Question:
HTML page .....................................................................
'''
<form:form method="post" action="saveMiData.action" id="minorityForm"
commandName="MinInterestModel">
<div id="addMoreDiv">
<label id="validNumber" style="display: none; color: #b94a48;"><spring:message
code="Minority.validNumber" /><font color="#b94a48">*</font></label>
<div id="preacq" class="MICss">
<div id="linkopen">
<div class="span5">
<label class="abc" style="margin-bottom: 1px;"> <spring:message
code="MinorityInterest.elementName" /></label>
<form:select id="glListName0" path="glElementId"
name="glListName" class="input-block-level" size="1" multiple="bbn">
</form:select>
</div>
<div class="span5">
<label class="abc" style="margin-bottom: 1px;"> <spring:message
code="MinorityInterest.AccountType" /></label>
<form:select path="accountType" id="accountName0"
name="accountName" class="input-block-level" multiple="bbn">
<option value="0">select</option>
<option value="1">Debit</option>
<option value="2">Credit</option>
</form:select>
</div>
<div class="span5">
<label class="abc" style="margin-bottom: 1px;"><spring:message
code="MinorityInterest.preAcq" /></label> <input type="text"
name="preAcqSurPlus" id="preacqas0" class="input-block-level abc"
path="preAcqSurPlus"></input>
</div>
<div class="span5">
<label class="abc" style="margin-bottom: 1px;"> <spring:message
code="MinorityInterest.Share" /></label> <input type="text"
name="Shares" id="share0" path="Shares" class="input-block-level abc"></input>
</div>
<div class="span2" style="margin-top: 15px;">
<div class="add_remove">
<a><img onclick="addMore()"
src="<%=Config.getStaticURL()%>resources/img/Add-field.png" /></a>
</div>
<div class="add_remove">
<a><img onclick="removeMI(this)" src= "<%=Config.getStaticURL()%>resources/img/remove-field.png" /></a>
</div>
</div>
</div>
<script type="text/javascript">
function addMore() {
// alert("adddiv");
$("#preacq").clone().attr('id', 'preacq'+ cloneCount++).appendTo("#addMoreDiv");
}
</script>
<script>
function removeMI(an){
// alert($(this).attr('id'));
$(this).remove();
alert("vaibhavremove"+an);
// alert($('#preacq0').attr('id','preacq0'+ cloneCount--).remove());
if(cloneCount==1){
alert("No more textbox to remove");
return false;
}
// cloneCount--;
$("#preacq" + cloneCount).remove();
}
</script>
</div>
</div>
<div class="span5" style="float: left;width:38%">
<label class="abc" style="margin-bottom: 1px; margin-top:67px; font-size: 17px; margin-left: 347px;"> <spring:message
code="MinorityInterest.TotalAmount" /></label>
</div>
<div class="span5" style="float: right;">
<input type="text" style="margin-top: 67px;margin-left: -135px;width: 211px;">
</div>
<div class="span5" style="float: right;">
<input type="text" style="margin-top:67px;margin-left: -158px;width: 211px;">
</div>
<form:hidden path="parenCompanyId" id="PcId"/>
<form:hidden path="childCompanyId" id="CcId"/>
<form:hidden path="financialYearId" id="FyId"/>
<form:hidden path="reportingPeriodId" id="rPId"/>
<div class="span6" style="float: right; margin-right: 0%">
<!-- <input id="saveMI" class="" type="button" value="Save" onclick="saveMI();"> -->
<button id="saveButtonId" name="save" value="save" onclick="saveMI();"
style="height: 30px; width: 50px;position: fixed; top: 627px;">save</button>
</div>
</form:form>
</div>
My approach on removal function:
function removeMI(){
alert("vaibhavremove");
// alert($('#preacq0').attr('id','preacq0'+ cloneCount--).remove());
if(cloneCount==1){
alert("No more textbox to remove");
return false;
}
cloneCount--;
$("#preacq0" + cloneCount).remove();
}
'''
It works fine but my requirement is when click on minus button, the selected div will be removed, not the last one, as I'm creating the div 'id' dynamically.
Code for creating div 'id':
'''
<script type="text/javascript">
function addMore() {
// alert("adddiv");
$("#preacq0").clone().attr('id', 'preacq0'+ cloneCount++).appendTo("#addMoreDiv");
}
</script>
'''
Remove button markup:
'''
<div class="add_remove">
<a>
<img onclick="removeMI()" src= "<%=Config.getStaticURL()%>resources/img/remove-field.png" />
</a>
</div>
</div>
'''
Thanks in advance.
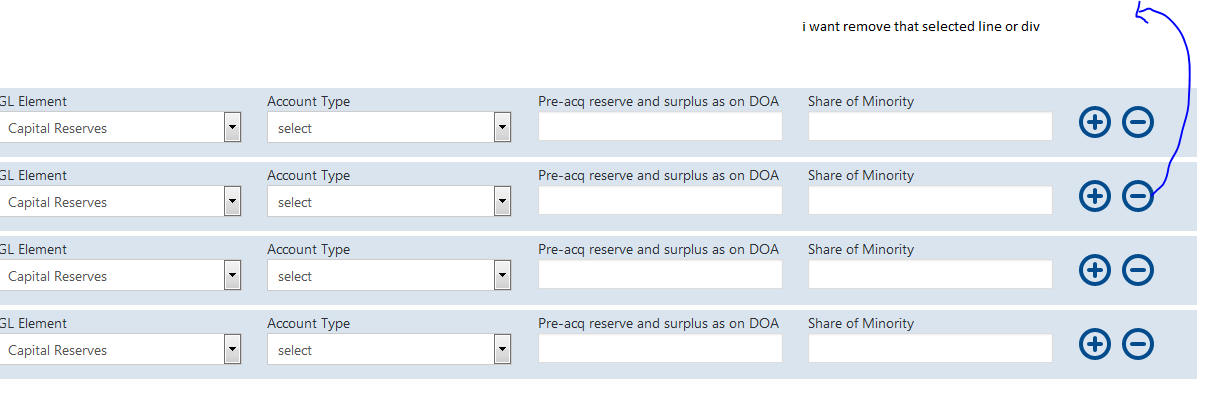
Answer: It can be done. The logic behind your script however is totally wrong.
Let me explain:
- '#preacq'- - 'id''id''select id="glListName0"''id''id'- - 'cloneCount''id'
The <URL>' and use scenario where you could operate on classes and use "parental" style selectors. Otherwise, you care about each element 'id' inside cloned instance.
---
## Why your script does not remove the instance you want?
Each time you press "clone" button, the 'cloneCount' value gets increased by '1'.:
'''
function addMore() {
$("#preacq").clone().attr('id', 'preacq'+ cloneCount++).appendTo("#addMoreDiv");
// say, you cloned instance 5 times, so the "cloneCount" value is now 5
}
'''
When comes to delete, you're actually checking the value of 'cloneCount' (which actually represents also the created element):
'''
function removeMI(){
// because you've created 5 elements, the current "cloneCount" value is 5:
$("#preacq" + cloneCount).remove();
// the above will delete "#preacq5" element, which is the latest created.
}
'''
I won't focus on another issues there, since the actual question is how to remove a specific DIV based on 'id'. So there's an example of a quick fix:
'''
function addMore(){
var cloned = $("#preacq").clone().attr('id', 'preacq'+ cloneCount++);
// add "data-parent-id" attribute to the "remove" button (to indicate which div should be deleted when this button is clicked):
cloned.find('.add_remove a img').attr('data-parent-id', '#preacq'+ (cloneCount-1));
cloned.appendTo("#addMoreDiv");
}
// pass the clicked button (btn) to the function:
function removeMI(btn){
// get the element id from data attribute of the button:
$($(btn).data('parent-id')).remove();
}
'''
I'd however use solution.